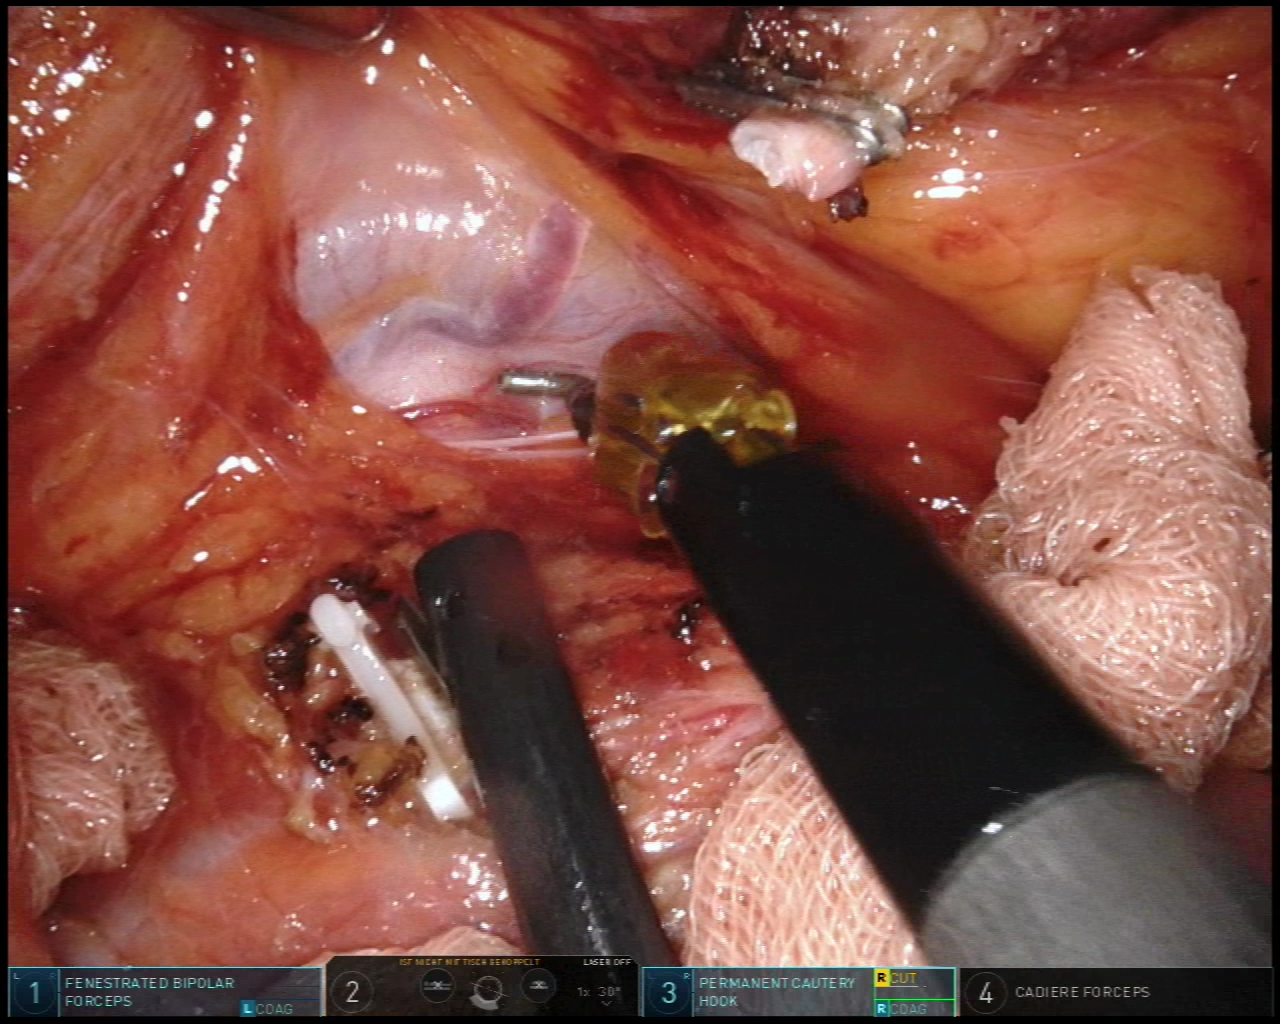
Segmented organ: ureter
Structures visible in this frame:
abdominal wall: no
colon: no
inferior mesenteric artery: no
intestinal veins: no
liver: no
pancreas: no
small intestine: no
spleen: no
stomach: no
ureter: yes
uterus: no
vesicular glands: no